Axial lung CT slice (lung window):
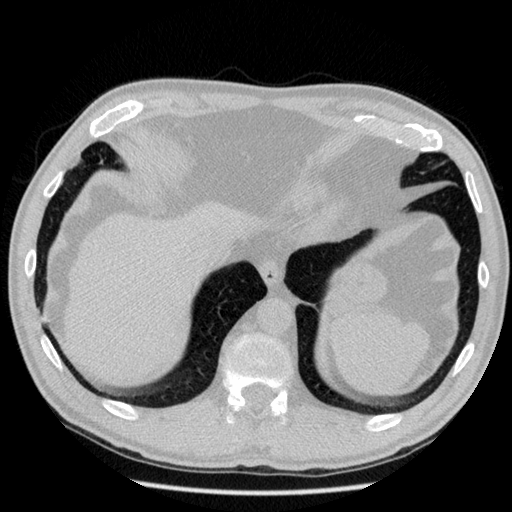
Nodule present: no